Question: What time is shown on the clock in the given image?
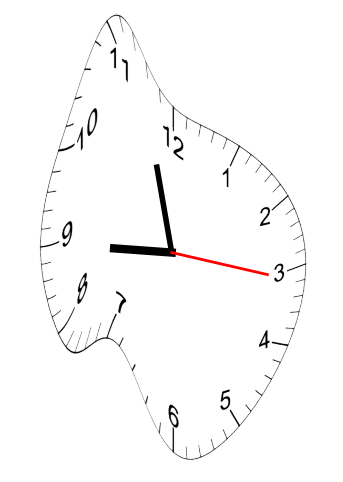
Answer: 08:57:16